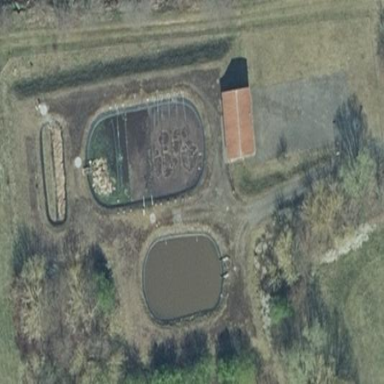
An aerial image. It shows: Wastewater plant.